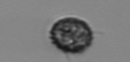
Label: Pseudochattonella_farcimen